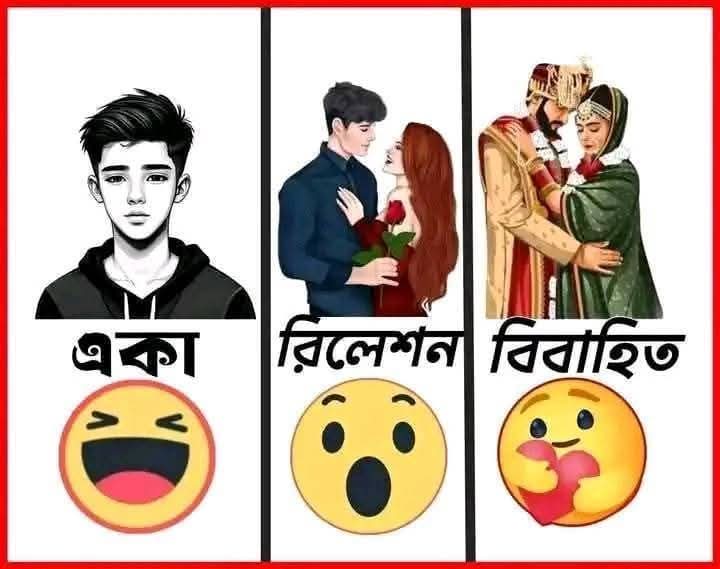
Text: একা
রিলেশন
বিবাহিত
Label: Non Hate